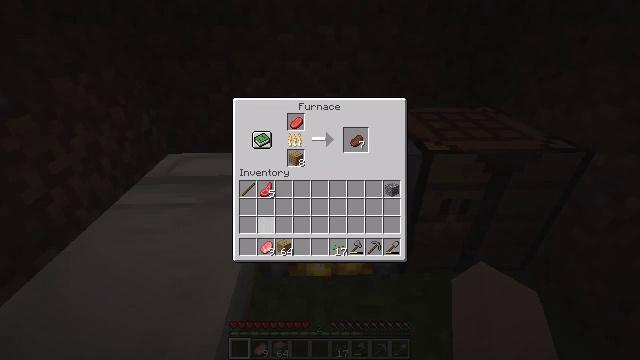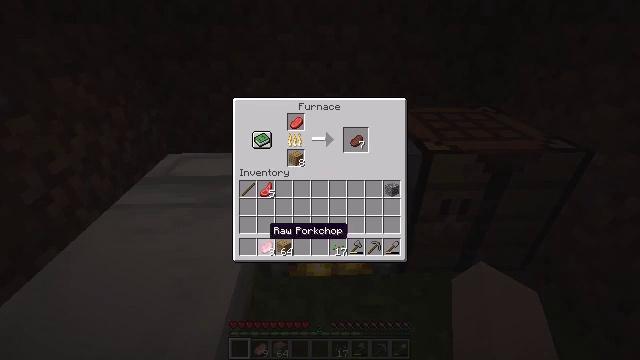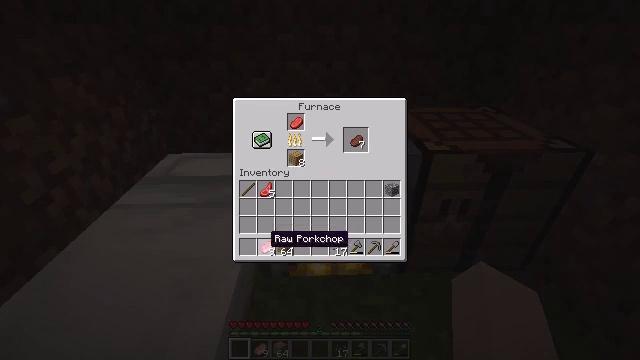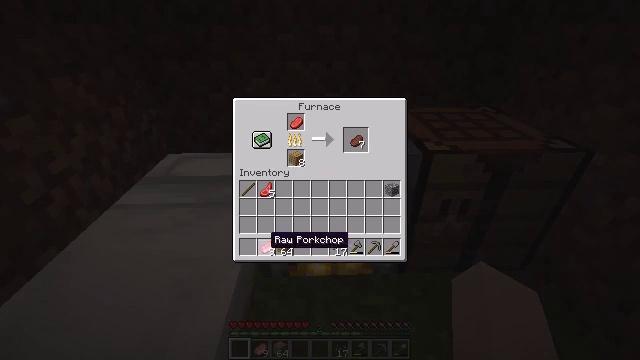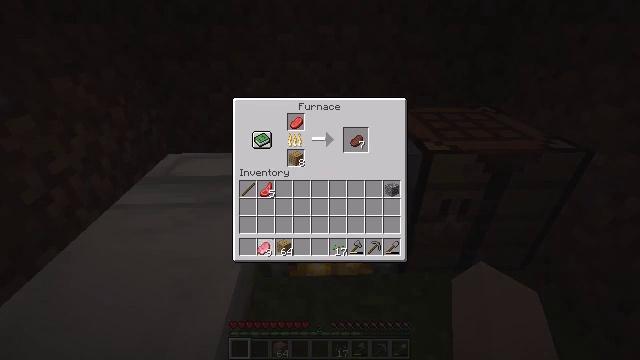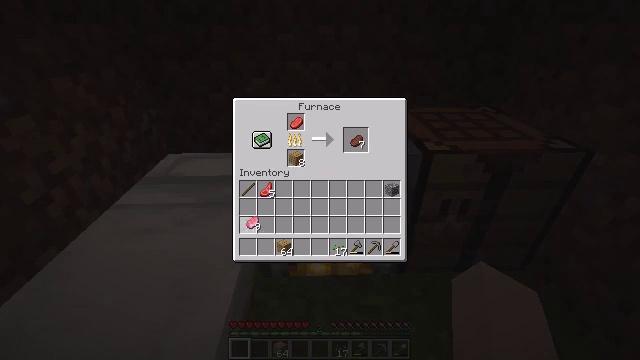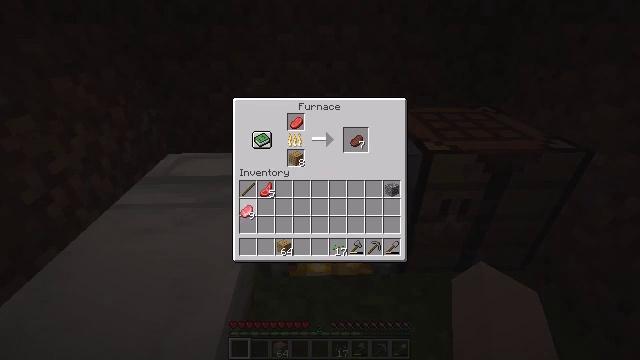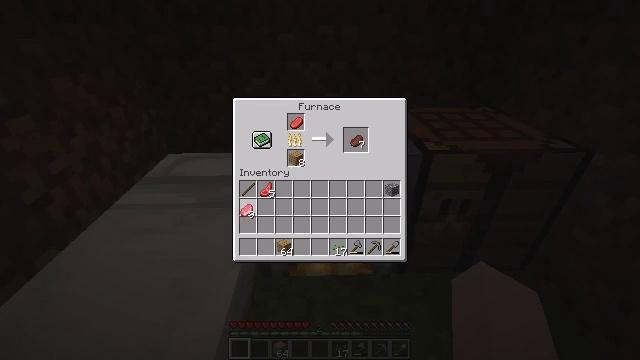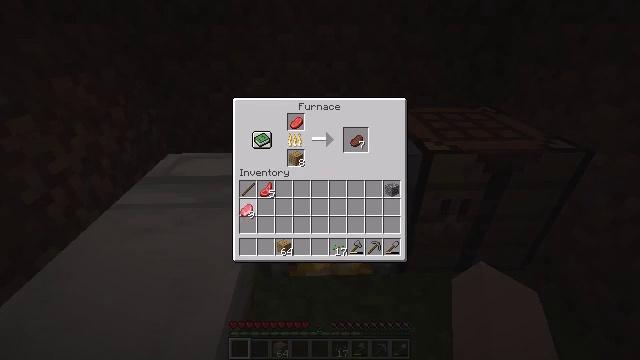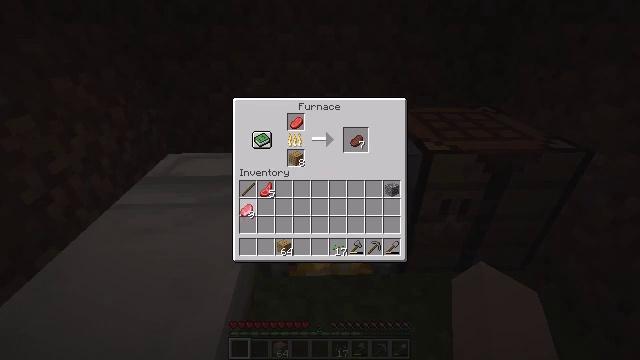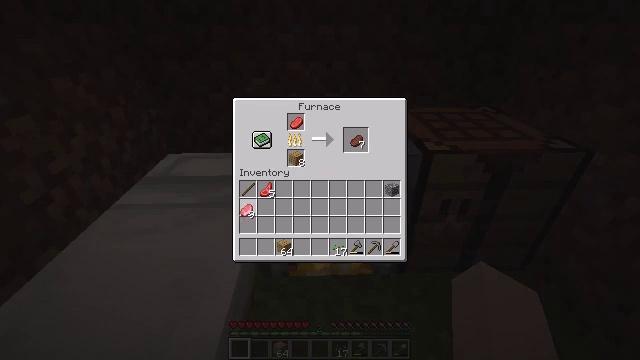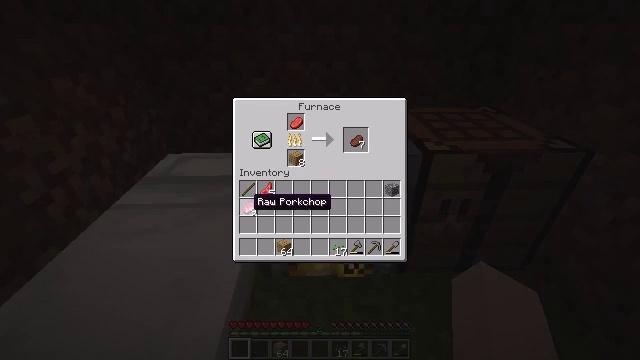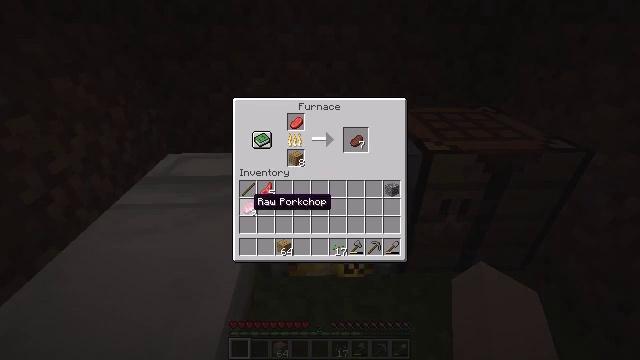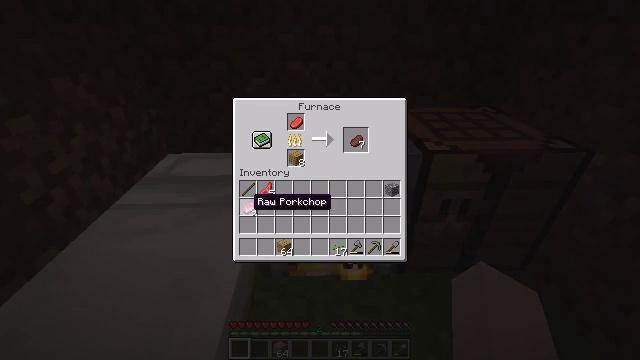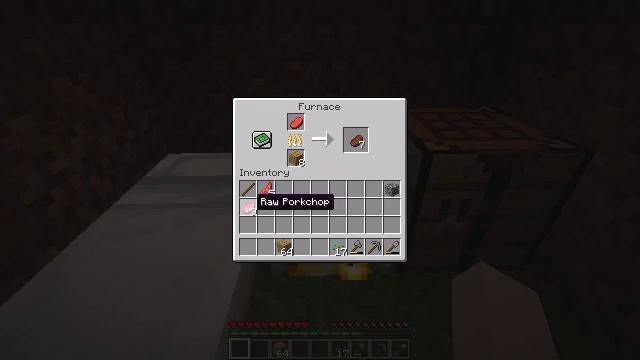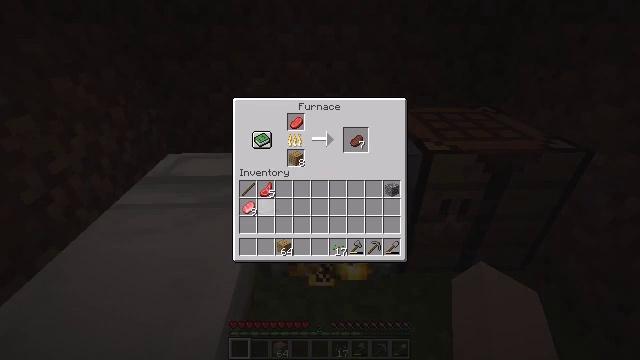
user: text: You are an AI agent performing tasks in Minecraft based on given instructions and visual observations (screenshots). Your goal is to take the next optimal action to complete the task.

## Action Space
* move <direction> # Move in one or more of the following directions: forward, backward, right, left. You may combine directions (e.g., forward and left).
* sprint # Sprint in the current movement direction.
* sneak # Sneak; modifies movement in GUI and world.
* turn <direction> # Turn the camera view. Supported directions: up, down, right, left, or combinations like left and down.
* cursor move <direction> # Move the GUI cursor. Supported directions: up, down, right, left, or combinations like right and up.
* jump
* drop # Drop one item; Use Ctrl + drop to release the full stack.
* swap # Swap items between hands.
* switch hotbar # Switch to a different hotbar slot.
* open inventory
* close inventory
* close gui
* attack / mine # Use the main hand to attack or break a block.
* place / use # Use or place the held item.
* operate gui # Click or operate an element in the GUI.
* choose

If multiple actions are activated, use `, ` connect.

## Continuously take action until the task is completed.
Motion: motion action
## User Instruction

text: craft item air
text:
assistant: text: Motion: cursor move down
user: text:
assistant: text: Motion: cursor move down
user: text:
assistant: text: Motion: no_op
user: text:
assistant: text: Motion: operate gui
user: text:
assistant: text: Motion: cursor move left and up, operate gui
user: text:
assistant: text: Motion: cursor move up
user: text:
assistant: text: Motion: no_op
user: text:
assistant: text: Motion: operate gui
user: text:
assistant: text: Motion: operate gui
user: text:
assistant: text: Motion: operate gui
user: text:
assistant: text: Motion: no_op
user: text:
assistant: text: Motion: no_op
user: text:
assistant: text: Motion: no_op
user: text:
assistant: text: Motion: no_op
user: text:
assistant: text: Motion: cursor move right
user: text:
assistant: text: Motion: cursor move right
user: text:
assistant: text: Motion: cursor move right
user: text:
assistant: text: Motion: cursor move right
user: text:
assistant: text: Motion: no_op
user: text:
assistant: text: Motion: no_op
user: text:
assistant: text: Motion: no_op
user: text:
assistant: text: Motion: no_op
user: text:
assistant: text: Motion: no_op
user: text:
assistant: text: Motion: no_op
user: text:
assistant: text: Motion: cursor move right
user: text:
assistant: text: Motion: no_op
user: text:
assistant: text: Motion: no_op
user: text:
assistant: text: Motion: no_op
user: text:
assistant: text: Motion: no_op
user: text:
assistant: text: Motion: no_op